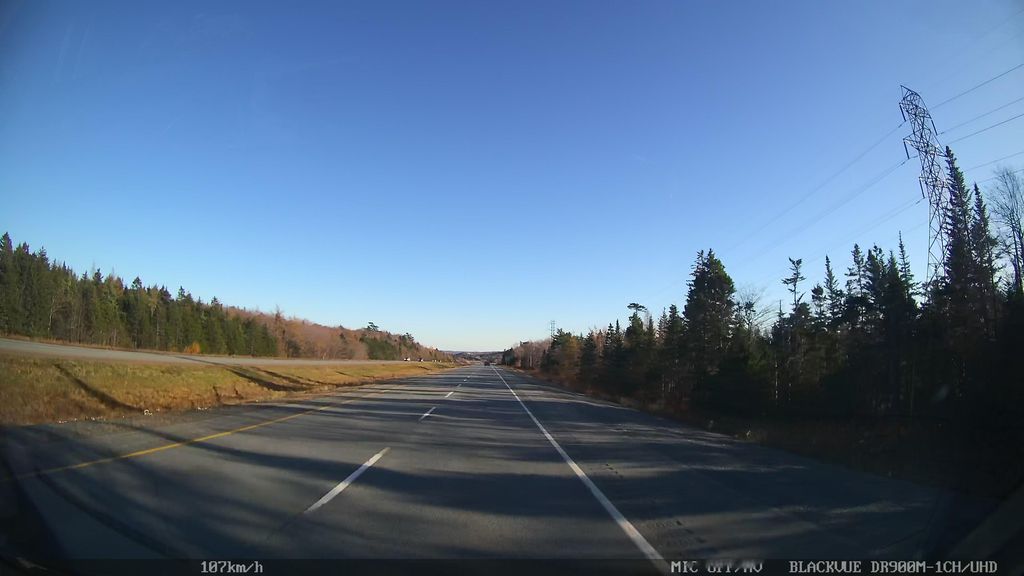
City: halifax